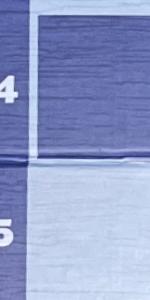
Label: Empty